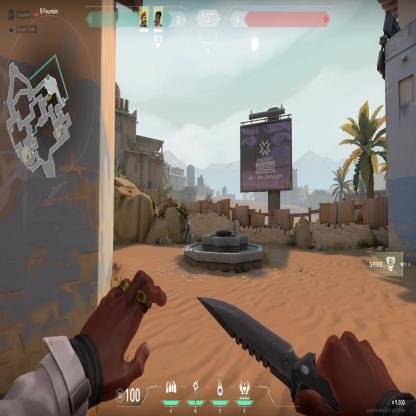
Label: teammate